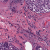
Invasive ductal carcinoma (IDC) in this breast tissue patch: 0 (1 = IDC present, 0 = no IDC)